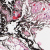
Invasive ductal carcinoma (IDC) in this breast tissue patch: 0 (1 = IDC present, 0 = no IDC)